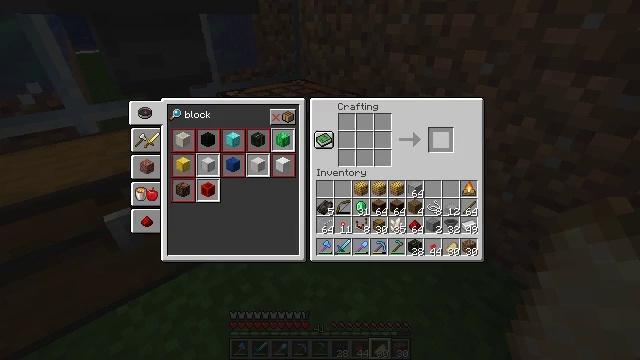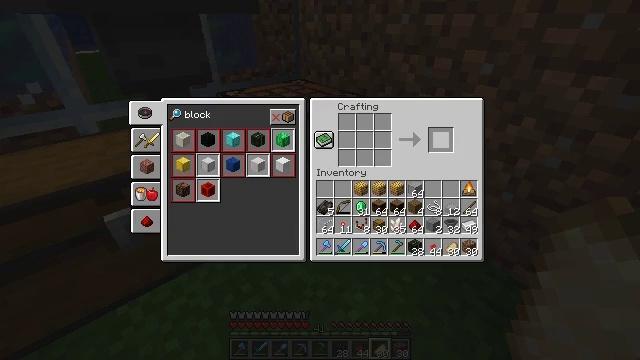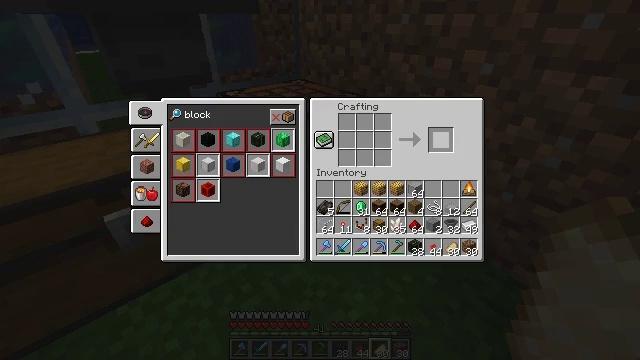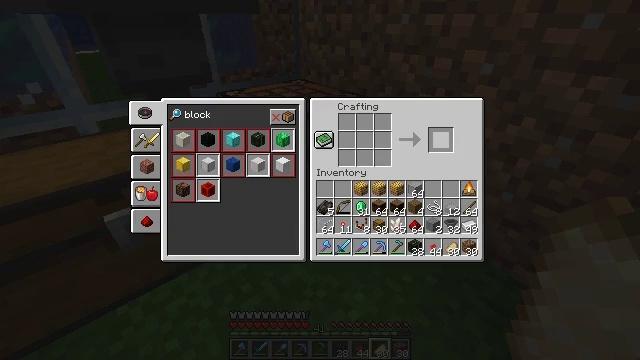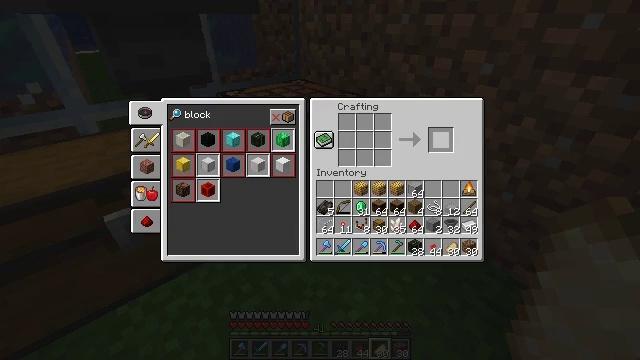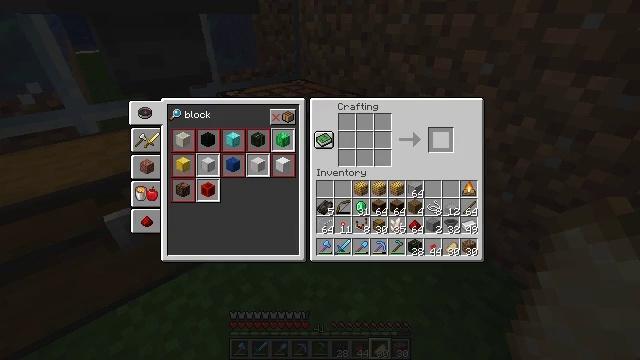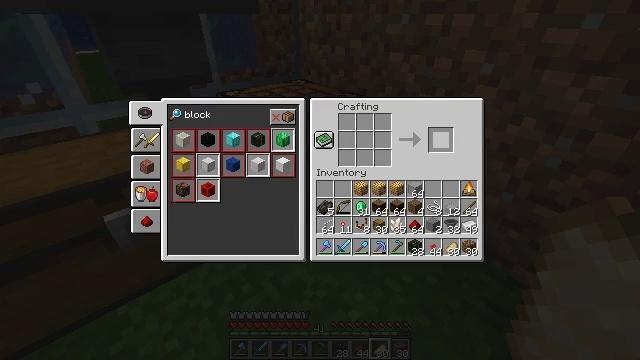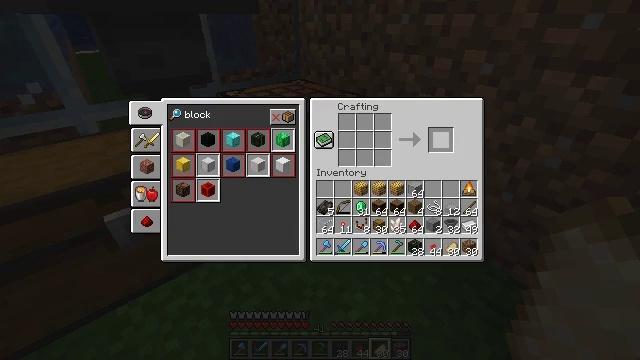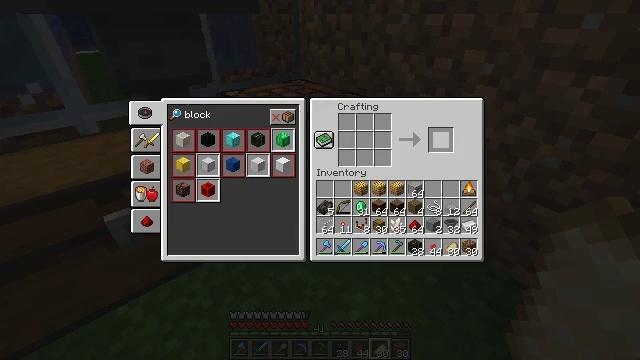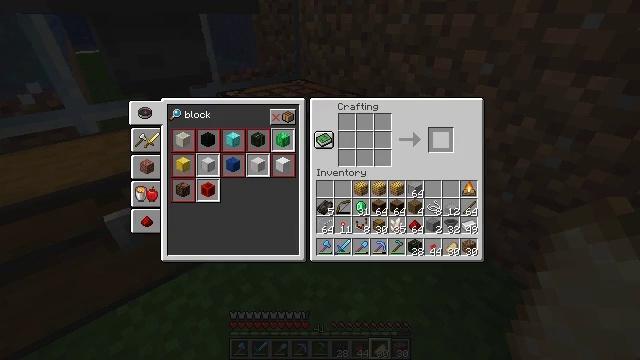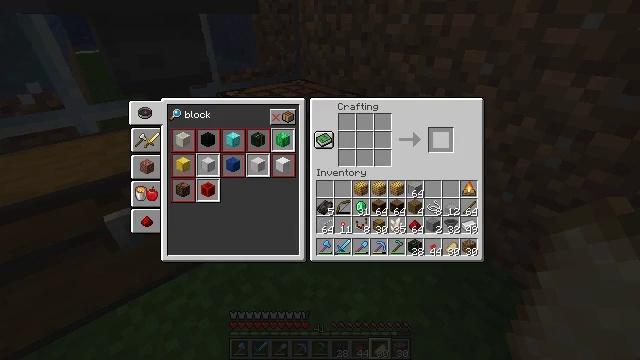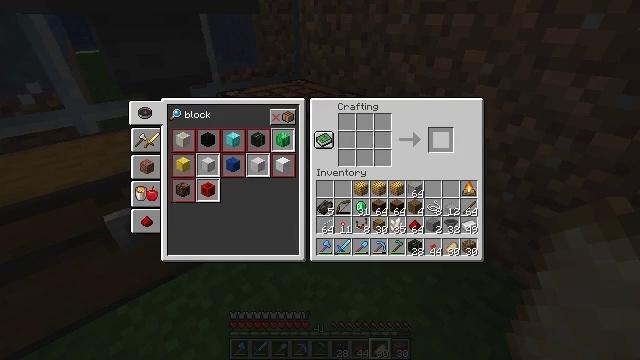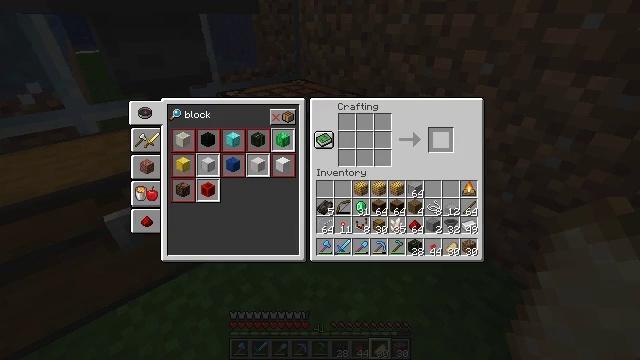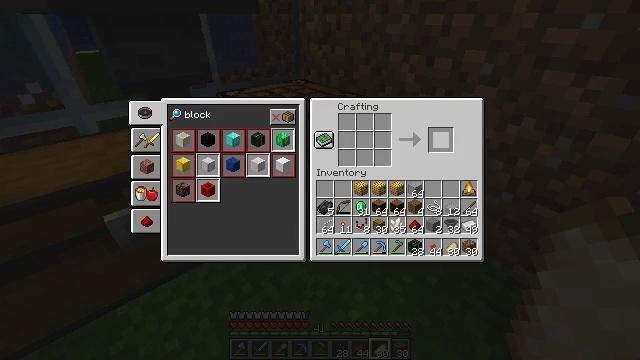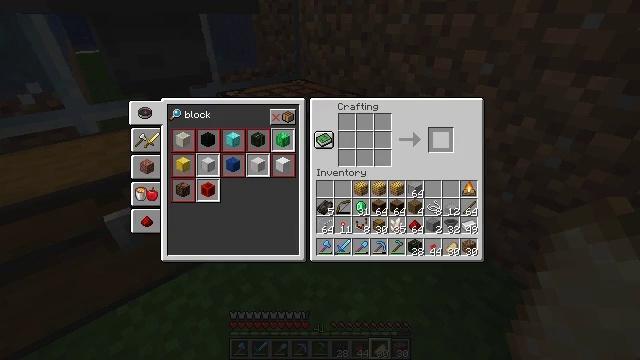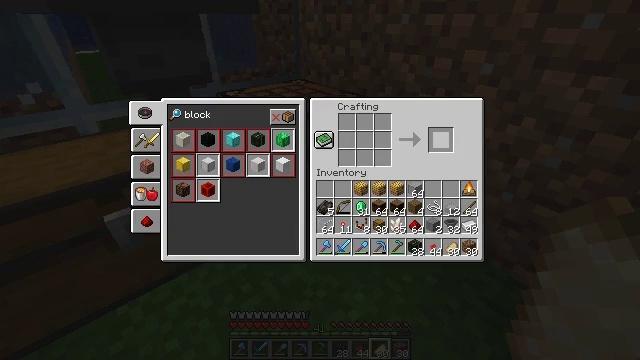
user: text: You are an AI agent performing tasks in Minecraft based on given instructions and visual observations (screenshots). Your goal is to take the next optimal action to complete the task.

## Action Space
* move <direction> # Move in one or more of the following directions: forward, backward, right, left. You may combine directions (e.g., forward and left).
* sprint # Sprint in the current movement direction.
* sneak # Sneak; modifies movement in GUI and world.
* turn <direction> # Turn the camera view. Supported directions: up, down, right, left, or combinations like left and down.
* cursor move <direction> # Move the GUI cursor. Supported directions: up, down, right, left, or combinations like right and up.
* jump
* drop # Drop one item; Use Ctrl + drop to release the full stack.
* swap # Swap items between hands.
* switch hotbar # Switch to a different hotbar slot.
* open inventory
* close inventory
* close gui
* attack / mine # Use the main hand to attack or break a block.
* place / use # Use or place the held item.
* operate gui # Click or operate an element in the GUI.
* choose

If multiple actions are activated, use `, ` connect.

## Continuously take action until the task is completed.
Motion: motion action
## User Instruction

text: Reclaim the cartography table for later use.
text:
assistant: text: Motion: sneak, open gui
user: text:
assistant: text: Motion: sneak
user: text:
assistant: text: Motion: sneak
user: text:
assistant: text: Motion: sneak
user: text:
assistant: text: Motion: sneak
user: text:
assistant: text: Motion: sneak
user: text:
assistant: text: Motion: sneak
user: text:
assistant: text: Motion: sneak
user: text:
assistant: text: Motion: sneak
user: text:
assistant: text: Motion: no_op
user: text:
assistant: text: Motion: no_op
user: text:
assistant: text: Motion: no_op
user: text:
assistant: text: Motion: no_op
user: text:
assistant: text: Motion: no_op
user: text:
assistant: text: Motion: no_op
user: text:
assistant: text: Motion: no_op
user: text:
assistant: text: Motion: no_op
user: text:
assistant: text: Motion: no_op
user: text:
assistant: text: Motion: no_op
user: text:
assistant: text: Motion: cursor move left
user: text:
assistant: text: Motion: cursor move left
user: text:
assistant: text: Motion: no_op
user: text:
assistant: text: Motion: turn left, close gui
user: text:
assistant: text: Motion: turn left
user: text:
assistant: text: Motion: turn left
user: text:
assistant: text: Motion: turn left
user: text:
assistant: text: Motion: turn left
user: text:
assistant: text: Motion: turn left
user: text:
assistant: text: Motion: turn left
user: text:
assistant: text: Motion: no_op